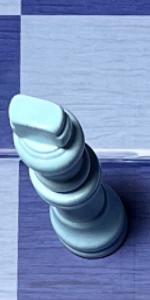
Label: King_White